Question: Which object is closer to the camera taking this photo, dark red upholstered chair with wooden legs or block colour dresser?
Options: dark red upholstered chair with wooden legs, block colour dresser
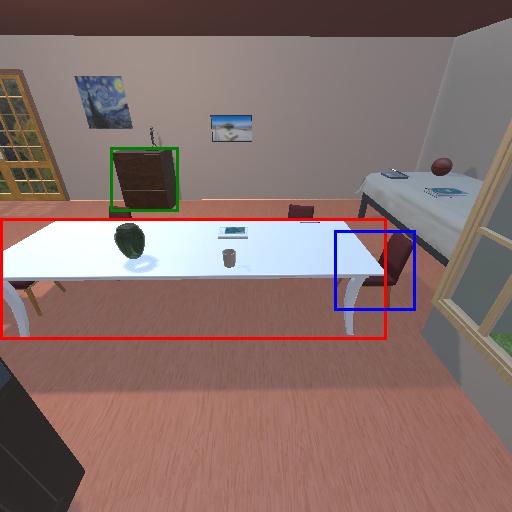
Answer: dark red upholstered chair with wooden legs